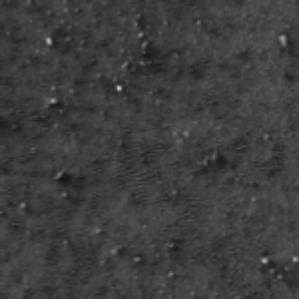
Label: frost